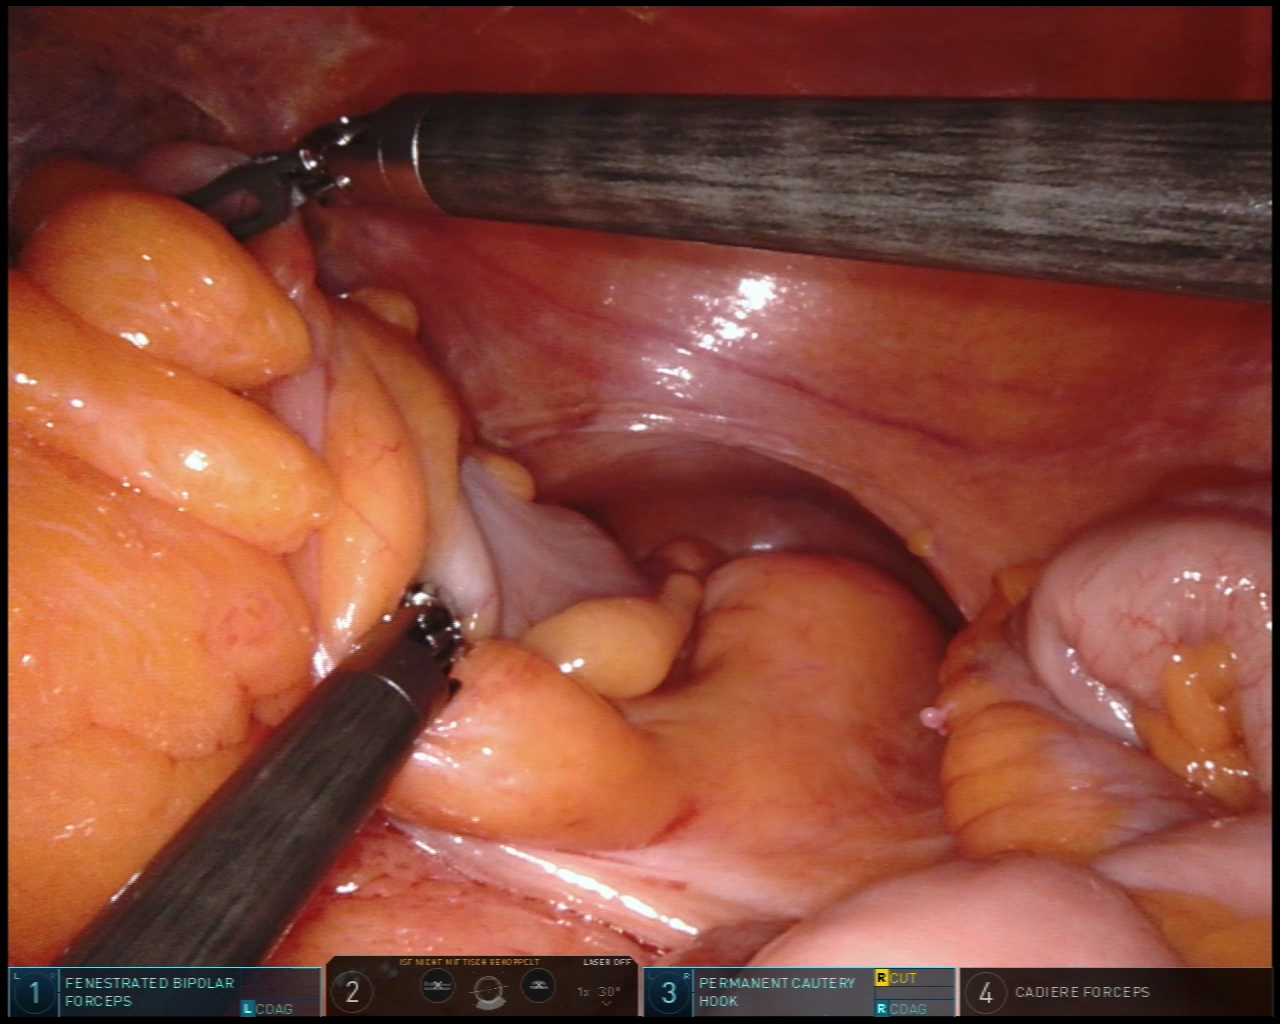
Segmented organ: colon
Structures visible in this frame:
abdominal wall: yes
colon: yes
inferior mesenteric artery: no
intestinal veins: no
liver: no
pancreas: no
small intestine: yes
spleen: no
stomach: no
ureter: no
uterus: no
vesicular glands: no